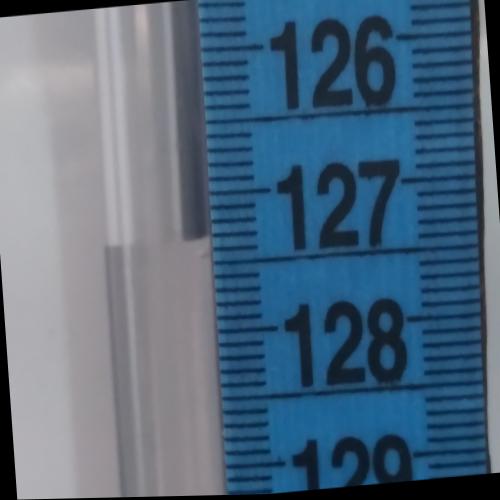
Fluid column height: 127.3 cm